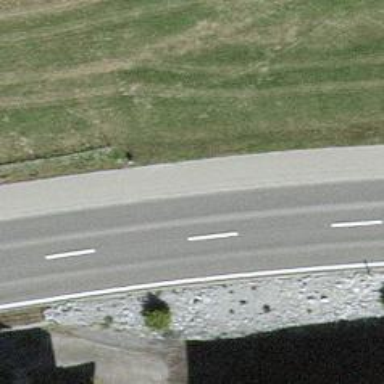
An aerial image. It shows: Secondary road with asphalt surface.